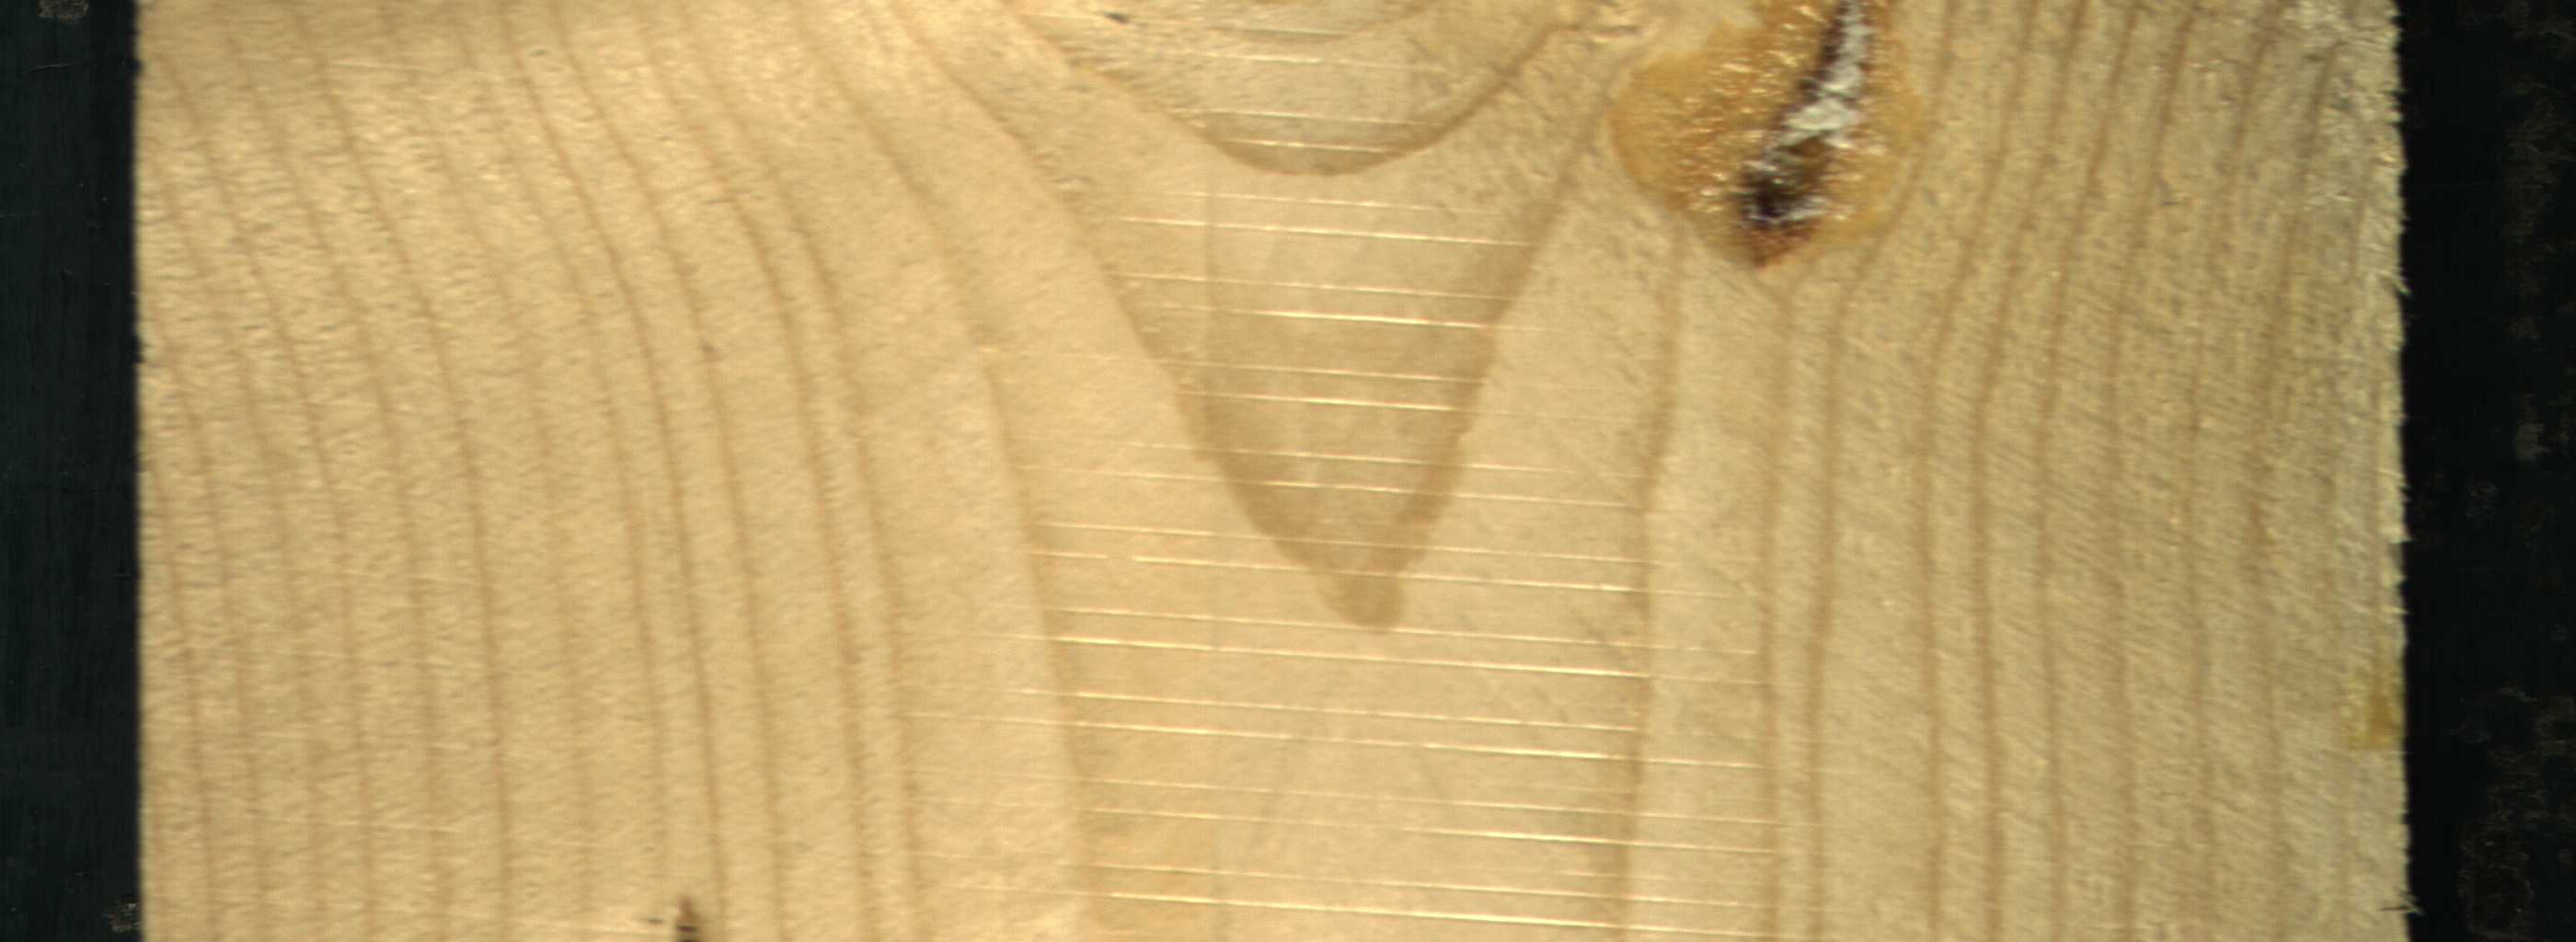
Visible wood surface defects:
resin
resin